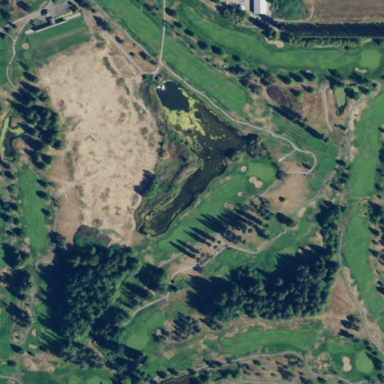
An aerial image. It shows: Golf course surrounded by greenery.